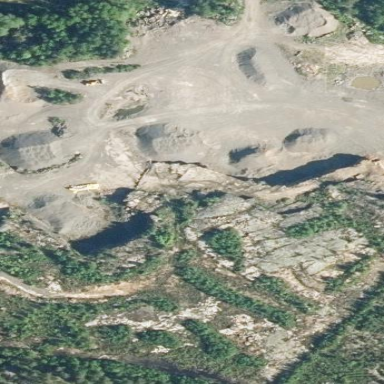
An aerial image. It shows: Quarry area.